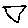
Label: hexagon